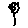
Label: flower